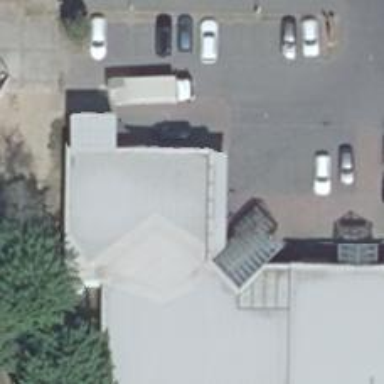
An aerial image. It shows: Medical shop.